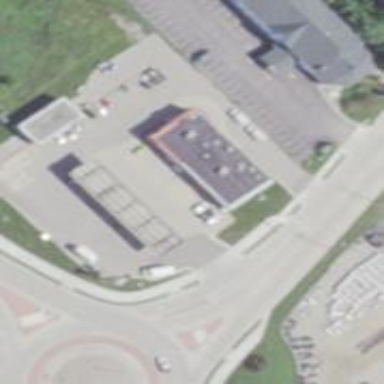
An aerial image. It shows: Convenience shop.